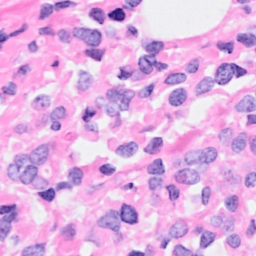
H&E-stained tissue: Breast